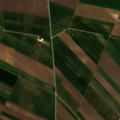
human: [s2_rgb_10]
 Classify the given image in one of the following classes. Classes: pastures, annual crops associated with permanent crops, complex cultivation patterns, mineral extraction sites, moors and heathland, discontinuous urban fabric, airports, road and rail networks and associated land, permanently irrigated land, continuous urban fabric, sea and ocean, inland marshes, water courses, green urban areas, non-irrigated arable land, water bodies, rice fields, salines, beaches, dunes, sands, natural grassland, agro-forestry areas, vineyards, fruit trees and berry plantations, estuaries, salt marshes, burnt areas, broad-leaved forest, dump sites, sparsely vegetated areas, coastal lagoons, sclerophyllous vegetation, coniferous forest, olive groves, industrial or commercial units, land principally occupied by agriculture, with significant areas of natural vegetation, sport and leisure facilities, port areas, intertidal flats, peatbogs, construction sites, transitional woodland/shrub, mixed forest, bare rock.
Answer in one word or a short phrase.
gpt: non-irrigated arable land